Question: I have a javascript that calculates the percentage from two fields (retail and network) and then dumps that percentage into another field (markup).
As I am relatively new to the world of JS I have ended up reusing the code for several rows of fields. This goes against DRY and KISS principles so I was wondering if you could give me some input on how to optimise my code so that it can handle any two fields and then dump a value to a third field.
Here is a screenshot of my form segment that is using it.
<URL>

Here is my code I am using, I have had to reuse it four times and place the code in four functions e.g. (percentage1, percentage2, percentage3, percentage4) each one of these functions deals with a row of fields show in the screenshot.
'''
function percentage1()
{
//the dividee
x = document.getElementById('tariff_data');
//the divider
y = document.getElementById('network_data');
//if the first value is lower than the second, append a "-" sign
if (x.value < y.value)
{
z = "-"+(x.value/y.value)*100;
document.getElementById('markup_data').value = z;
}
//not a negative percentage
else
{
z = (x.value/y.value)*100;
document.getElementById('markup_data').value = z;
}
}
function percentage2()
{
//the dividee
x = document.getElementById('tariff_rental');
//the divider
y = document.getElementById('network_rental');
//if the first value is lower than the second, append a "-" sign
if (x.value < y.value)
{
z = "-"+(x.value/y.value)*100;
document.getElementById('markup_rental').value = z;
}
//not a negative percentage
else
{
z = (x.value/y.value)*100;
document.getElementById('markup_data').value = z;
}
}
etc etc....
'''
These functions are called using the
Also when I divide by a decimal number it gives the wrong value, any Ideas how to make it calculate the correct percentage of a decimal number?
My code also gives out these strange outputs:
> NaN , Infinity
Thanks
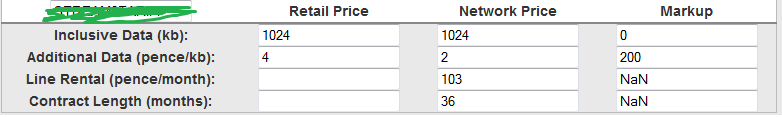
Answer: With regard to DRYing your code out; remember that you can:
- -
In your case, you've got all your multiplication code repeated. While trying to fix the string vs. number problems maerics has already mentioned, you could do something like this:
'''
// We're assuming 'dividee' and 'divider' are numbers.
function calculatePercentage(dividee, divider) {
var result;
// Regardless of the positive/negative result of the calculation,
// get the positive result using Math.abs().
result = Math.abs((dividee.value / divider.value) * 100);
// If the result was going to be negative...
if (dividee.value < divider.value) {
// Convert our result to negative.
result = result * -1;
}
// Return our result.
return result;
}
'''
Then, in your percentage functions, you can just call this code like so:
'''
function percentage1() {
var tariff, network, markup;
tariff = parseFloat(document.getElementById('tariff_data').value, 10);
network = parseFloat(document.getElementById('network_data').value, 10);
markup = document.getElementById('markup_data');
markup.value = calculatePercentage(tariff, network);
}
'''
Obviously, you could take this further, and create a function which takes in the IDs, extracts the values from the elements etc., but you should try and build that yourself based on these tips.
Maerics also makes a very good point which you should take note of; learn more about the Good Parts of JavaScript. Douglas Crockford's book is excellent, and should be read and understood by all JS developers, IMHO.
Hope this helps you clean your code up!